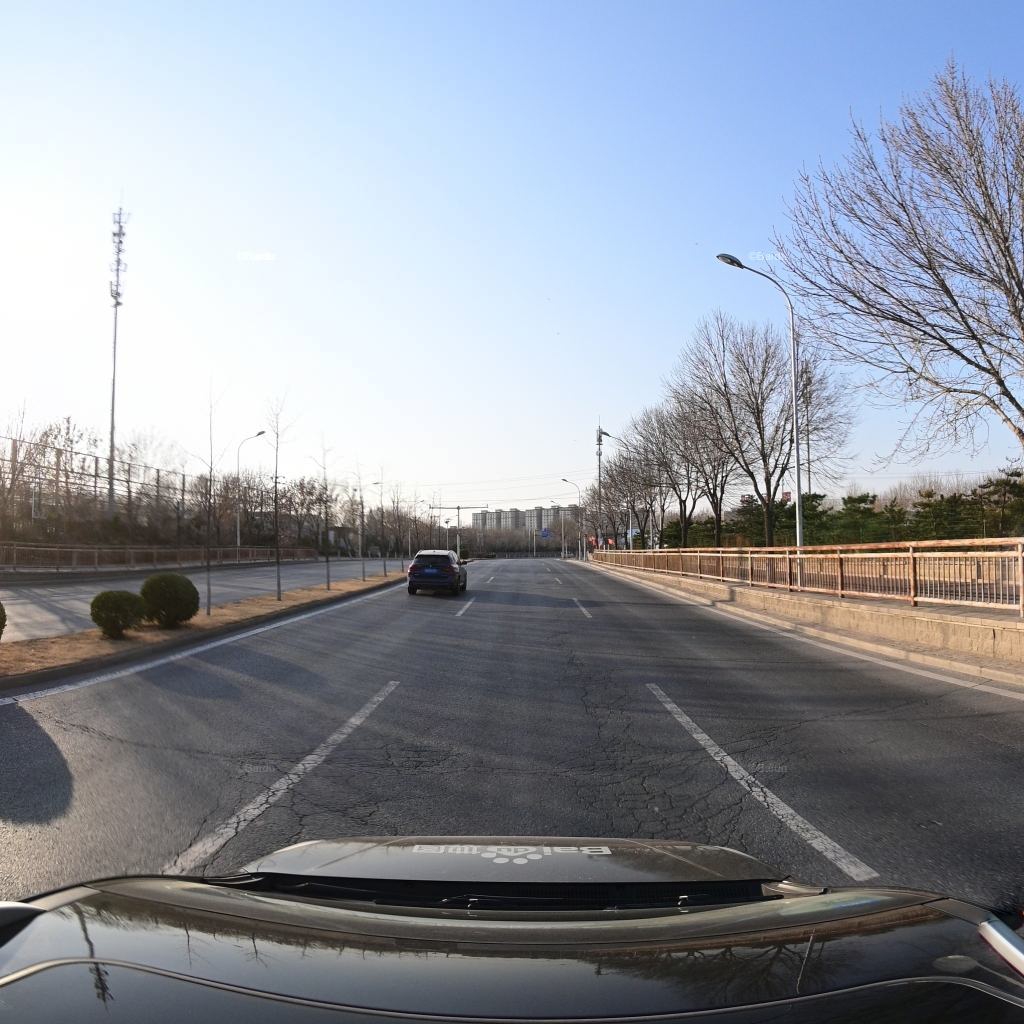
Region: Fengtai
Road damage annotations: alligator crack, alligator crack, transverse crack, transverse crack